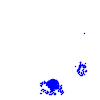
Particle: electron